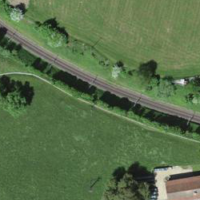
EUNIS habitat code: 24
Species observed at this site:
Euonymus europaeus